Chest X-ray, PA view. Patient: 11 years old, sex M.
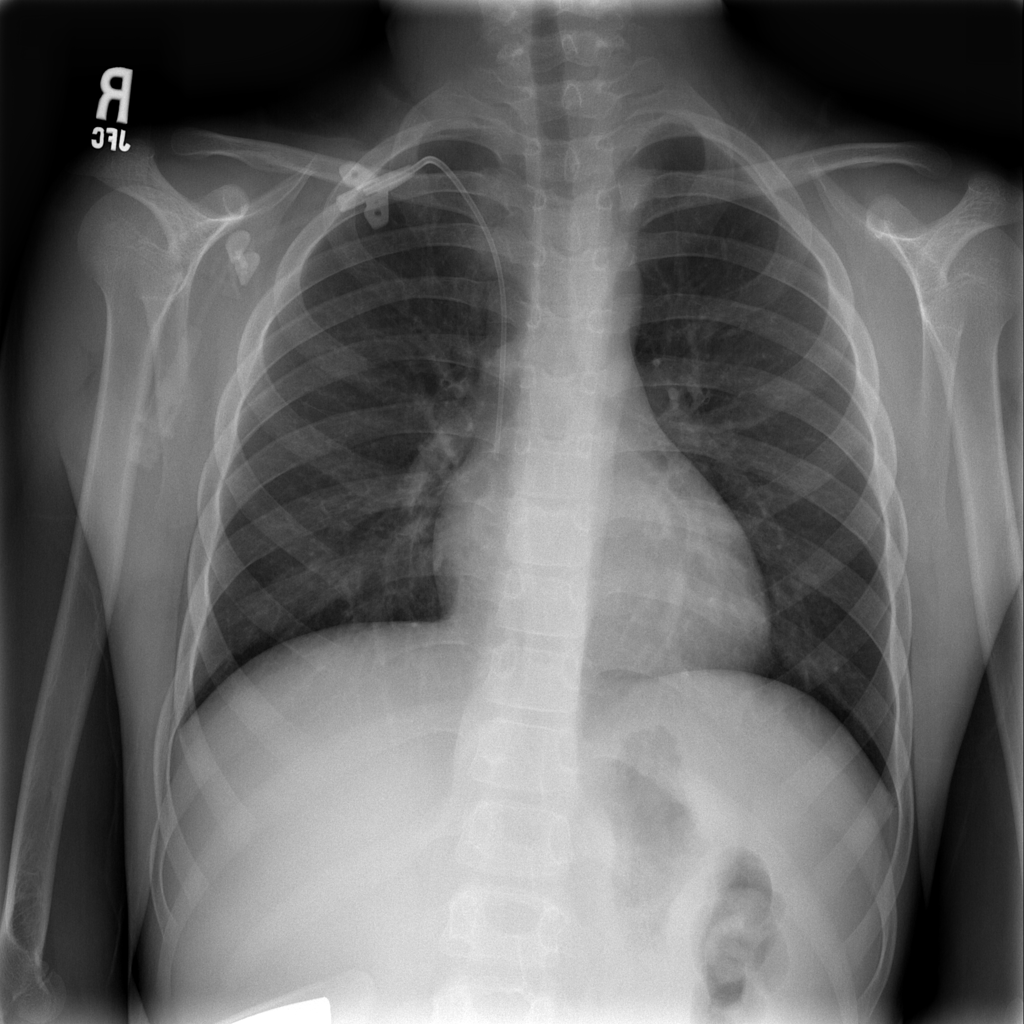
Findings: No Finding